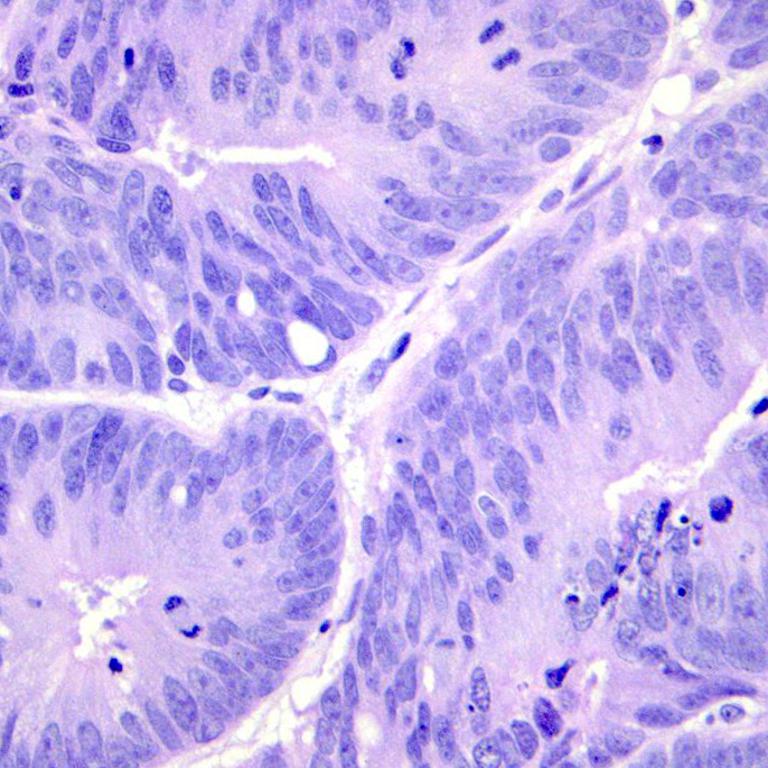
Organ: colon
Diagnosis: adenocarcinomas